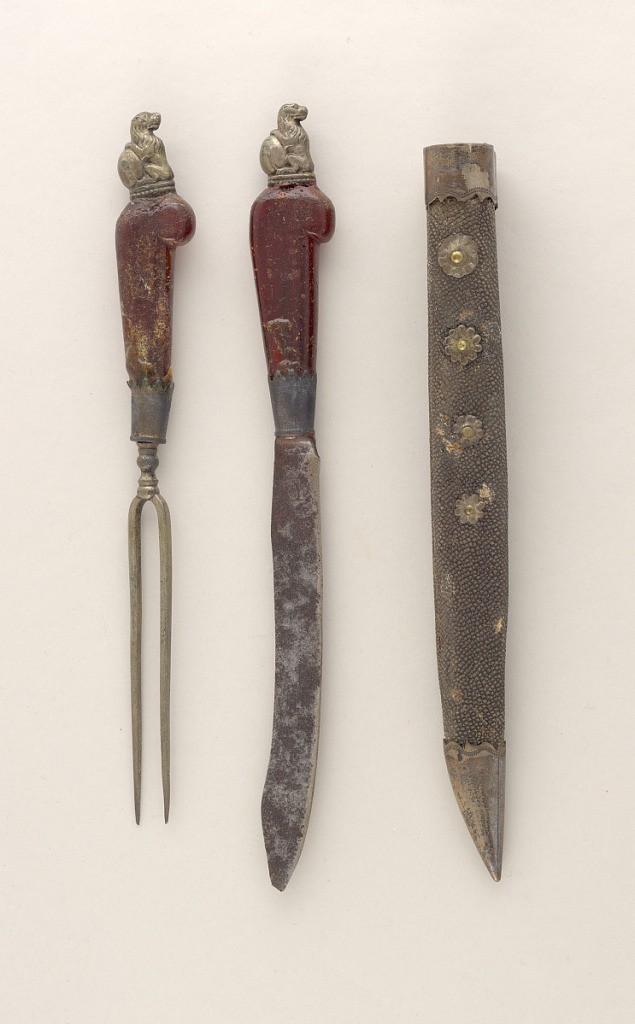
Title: Knife from Traveling Cutlery Set
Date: ca. 1700
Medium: silver, steel, amber
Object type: knife
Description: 1985-103-136-a: Sharkskin case with silver cap at tapered end. Sil...;     1985-103-136-b: Knife with saber-shaped blade, rounded bolster, an...;     1985-103-136-c: Fork with two long pointed tines, curved shoulders...